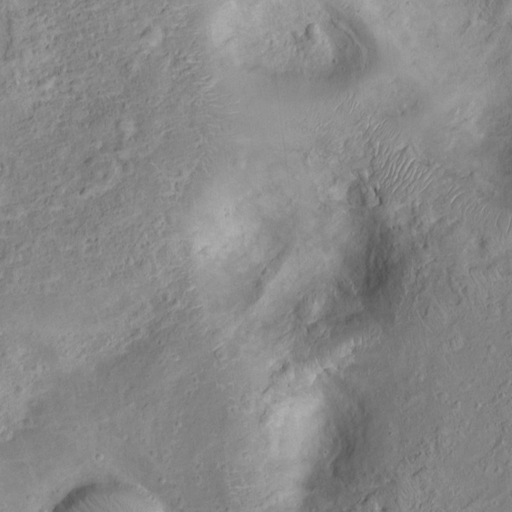
Classes present: Background, Cone